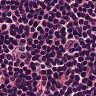
Metastatic tissue present: no